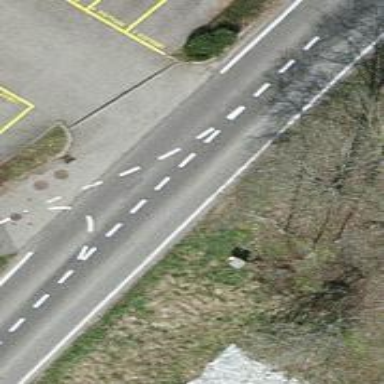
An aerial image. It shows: Asphalt road classified as tertiary.